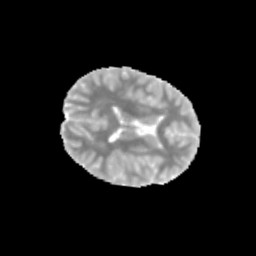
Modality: MD
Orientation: axial
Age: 11
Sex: female
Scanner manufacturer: siemens
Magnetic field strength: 3 T
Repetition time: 3.8 s
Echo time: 0.07 s